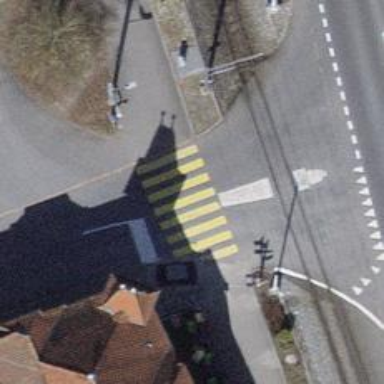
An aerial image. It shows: Uncontrolled road crossing.